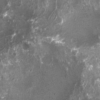
Label: not_dusty